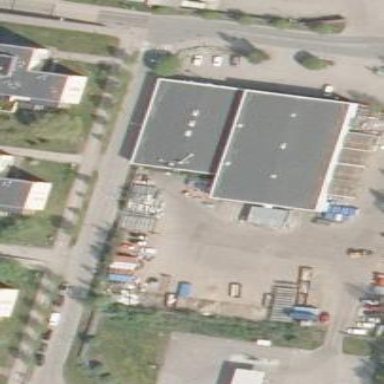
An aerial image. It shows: Retail building.